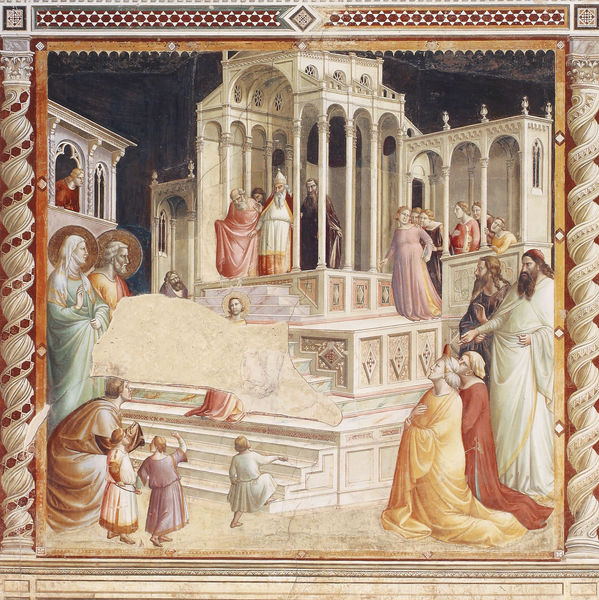
Titel: Baroncellikapelle: Marienleben
Künstler: Taddeo Gaddi
Standort: Florenz, S. Croce, Baroncellikapelle (EU - I - Toskana)
Schlagwörter: gemälde, weiß, frauen, menschen, fenster, männer, säule, säulen, gebäude, bibel, bild, öl, kirche, rosa, italien, rundbogen, treppe, papst, stufen, arkade, palast, knien, gebet, prister, heiligenschein, nimbus, gotisch, priester, tempel, heilige, fresko, bogenfries, beschädigt